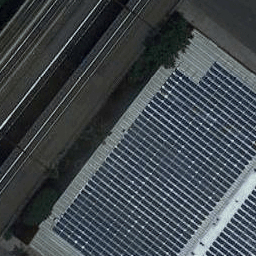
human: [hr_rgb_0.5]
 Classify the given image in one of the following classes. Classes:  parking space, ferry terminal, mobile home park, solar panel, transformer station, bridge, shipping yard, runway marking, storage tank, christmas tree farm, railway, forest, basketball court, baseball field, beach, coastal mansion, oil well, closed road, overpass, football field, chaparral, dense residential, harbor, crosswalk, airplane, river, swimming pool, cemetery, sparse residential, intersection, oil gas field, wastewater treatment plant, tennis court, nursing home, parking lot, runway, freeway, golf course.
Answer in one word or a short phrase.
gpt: solar panel